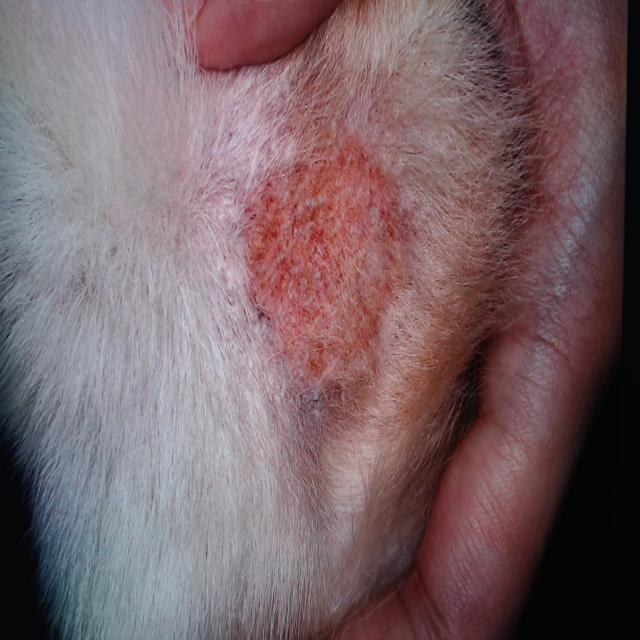
Canine ringworm (Dermatophytosis) — fungal infection caused by Microsporum or Trichophyton. Presents with circular alopecia, scaling, crusting, and broken hairs.